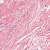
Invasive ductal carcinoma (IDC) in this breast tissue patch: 0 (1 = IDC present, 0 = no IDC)